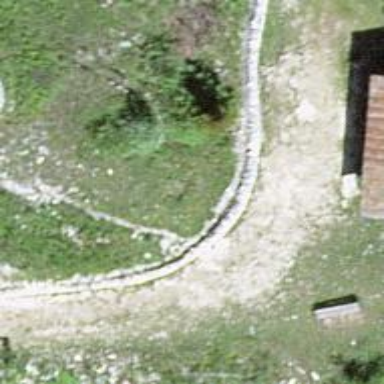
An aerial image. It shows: Wall made of dry stone.